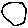
Label: circle